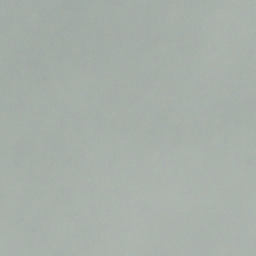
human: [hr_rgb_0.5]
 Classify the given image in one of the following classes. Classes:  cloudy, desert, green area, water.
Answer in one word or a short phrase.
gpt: cloudy